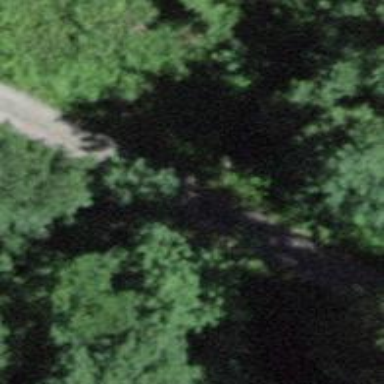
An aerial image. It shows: Culvert tunnel.